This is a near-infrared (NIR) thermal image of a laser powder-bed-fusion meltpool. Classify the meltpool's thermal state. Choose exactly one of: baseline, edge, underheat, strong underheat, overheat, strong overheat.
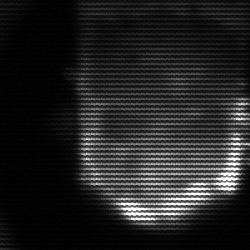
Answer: baseline